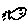
Label: fish